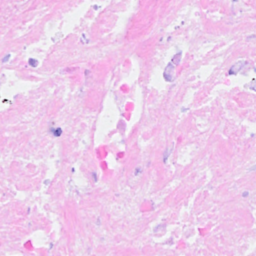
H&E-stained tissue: Breast